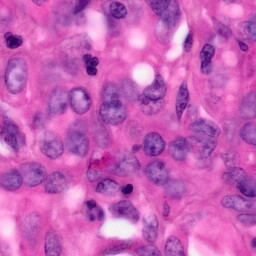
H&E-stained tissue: Pancreatic